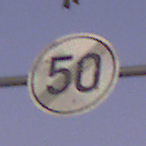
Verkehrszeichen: EndeGeschwindigkeit50
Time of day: Dawn
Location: Outdoor (RoadRail)
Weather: Clear
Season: NotSpecified
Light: Natural